Field crop: tomato
Growth stage: 1
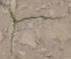
Species: cyperus